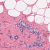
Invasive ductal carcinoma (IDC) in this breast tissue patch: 0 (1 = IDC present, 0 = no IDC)